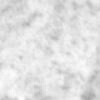
Label: no_change